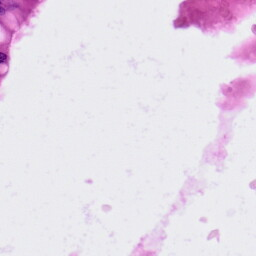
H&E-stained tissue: Colon